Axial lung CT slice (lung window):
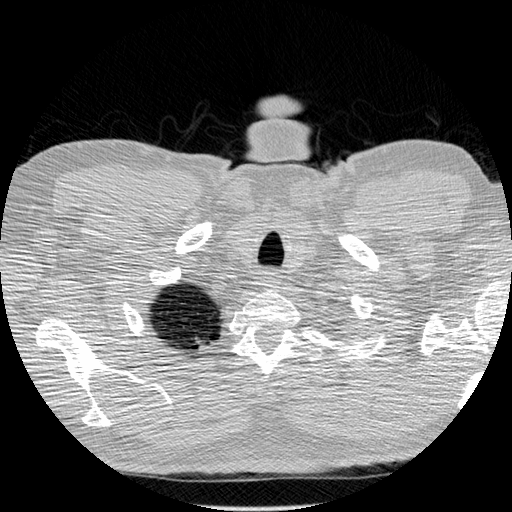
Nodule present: no